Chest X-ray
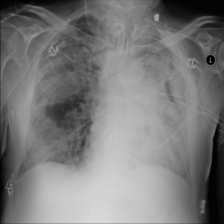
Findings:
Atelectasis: positive
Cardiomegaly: negative
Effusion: positive
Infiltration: negative
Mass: negative
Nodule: negative
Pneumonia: positive
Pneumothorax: negative
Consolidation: negative
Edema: positive
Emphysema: negative
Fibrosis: negative
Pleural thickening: negative
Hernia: negative